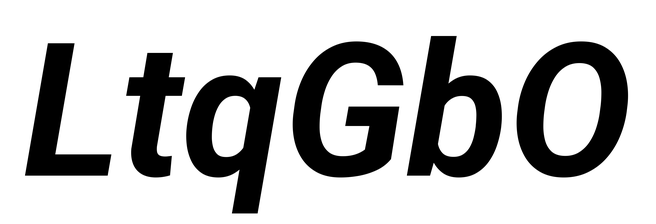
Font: Roboto-Italic_Bold_Italic